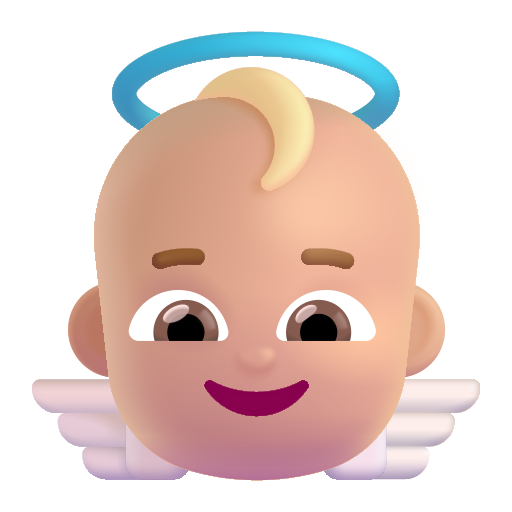
baby angel color  light